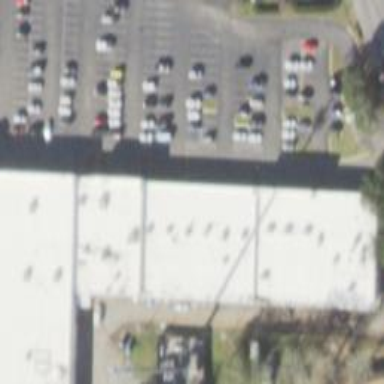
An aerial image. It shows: Parking space is available.